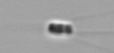
Label: Chaetoceros_subtilis